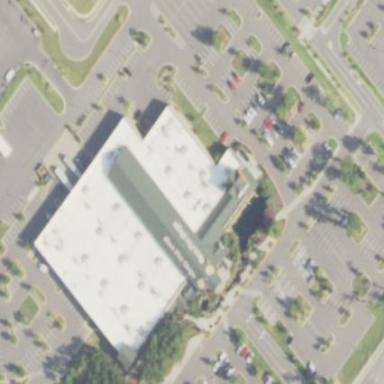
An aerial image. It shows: Outdoor shop located within building.